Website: bh-photo
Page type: gifting
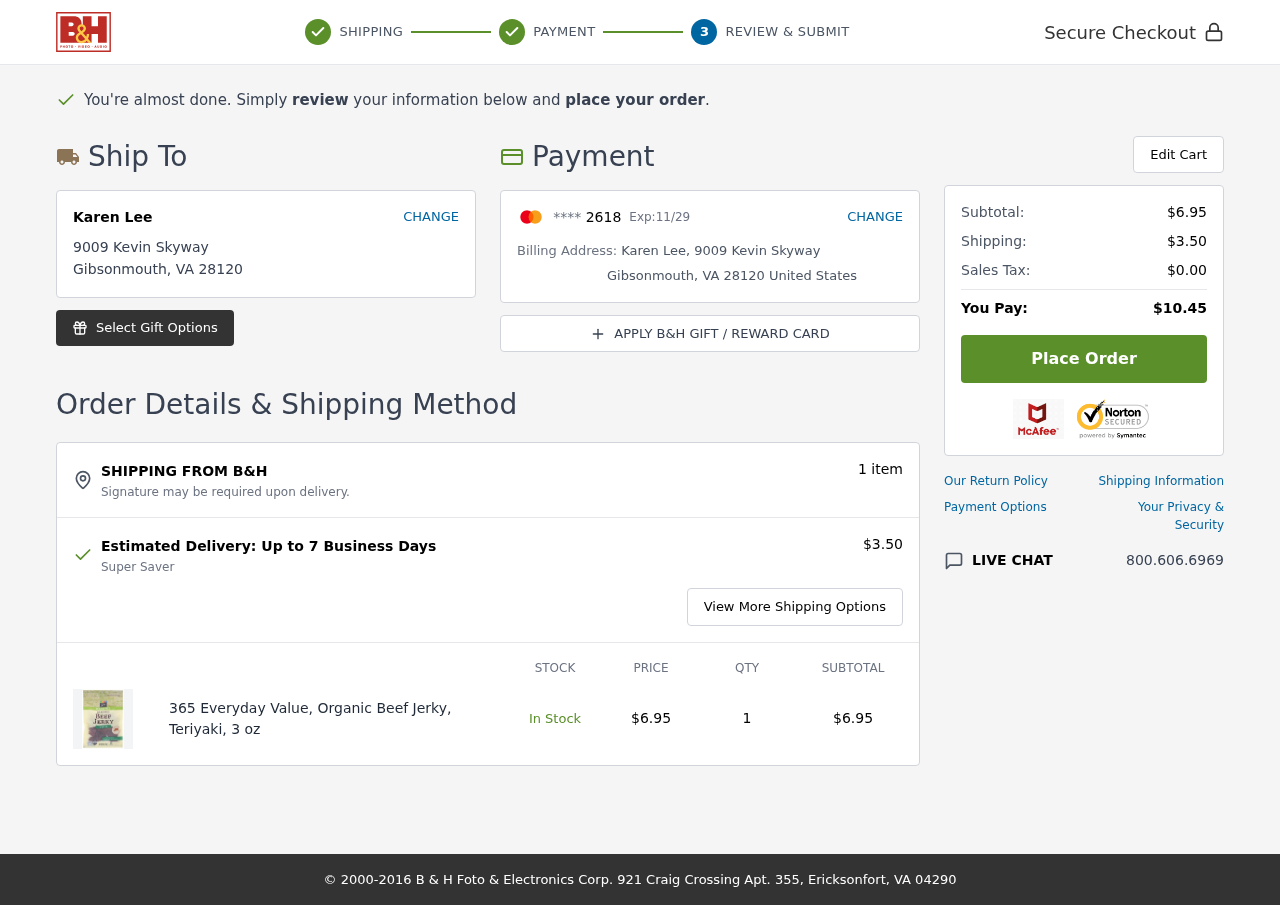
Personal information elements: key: PII_CARD_EXPIRY
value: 11/29
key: PII_CARD_LAST4
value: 2618
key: PII_CITY
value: Gibsonmouth
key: PII_COUNTRY
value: United States
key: PII_FULLNAME
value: Karen Lee
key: PII_POSTCODE
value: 28120
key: PII_STATE_ABBR
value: VA
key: PII_STREET
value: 9009 Kevin Skyway
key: PII_FULLNAME2
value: Karen Lee
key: PII_CITY2
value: Gibsonmouth
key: PII_STATE_ABBR2
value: VA
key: PII_POSTCODE_FULL
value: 28120
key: PII_POSTCODE_NUMERIC
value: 28120
Product elements: key: PRODUCT1_NAME
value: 365 Everyday Value, Organic Beef Jerky, Teriyaki, 3 oz
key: PRODUCT1_PRICE
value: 6.95
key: PRODUCT1_QUANTITY
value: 1
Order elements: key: ORDER_NUM_ITEMS
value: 1 item
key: ORDER_SHIPPING_COST
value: $3.50
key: ORDER_SUBTOTAL
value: $6.95
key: ORDER_TAX
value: $0.00
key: ORDER_TOTAL
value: $10.45